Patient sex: F
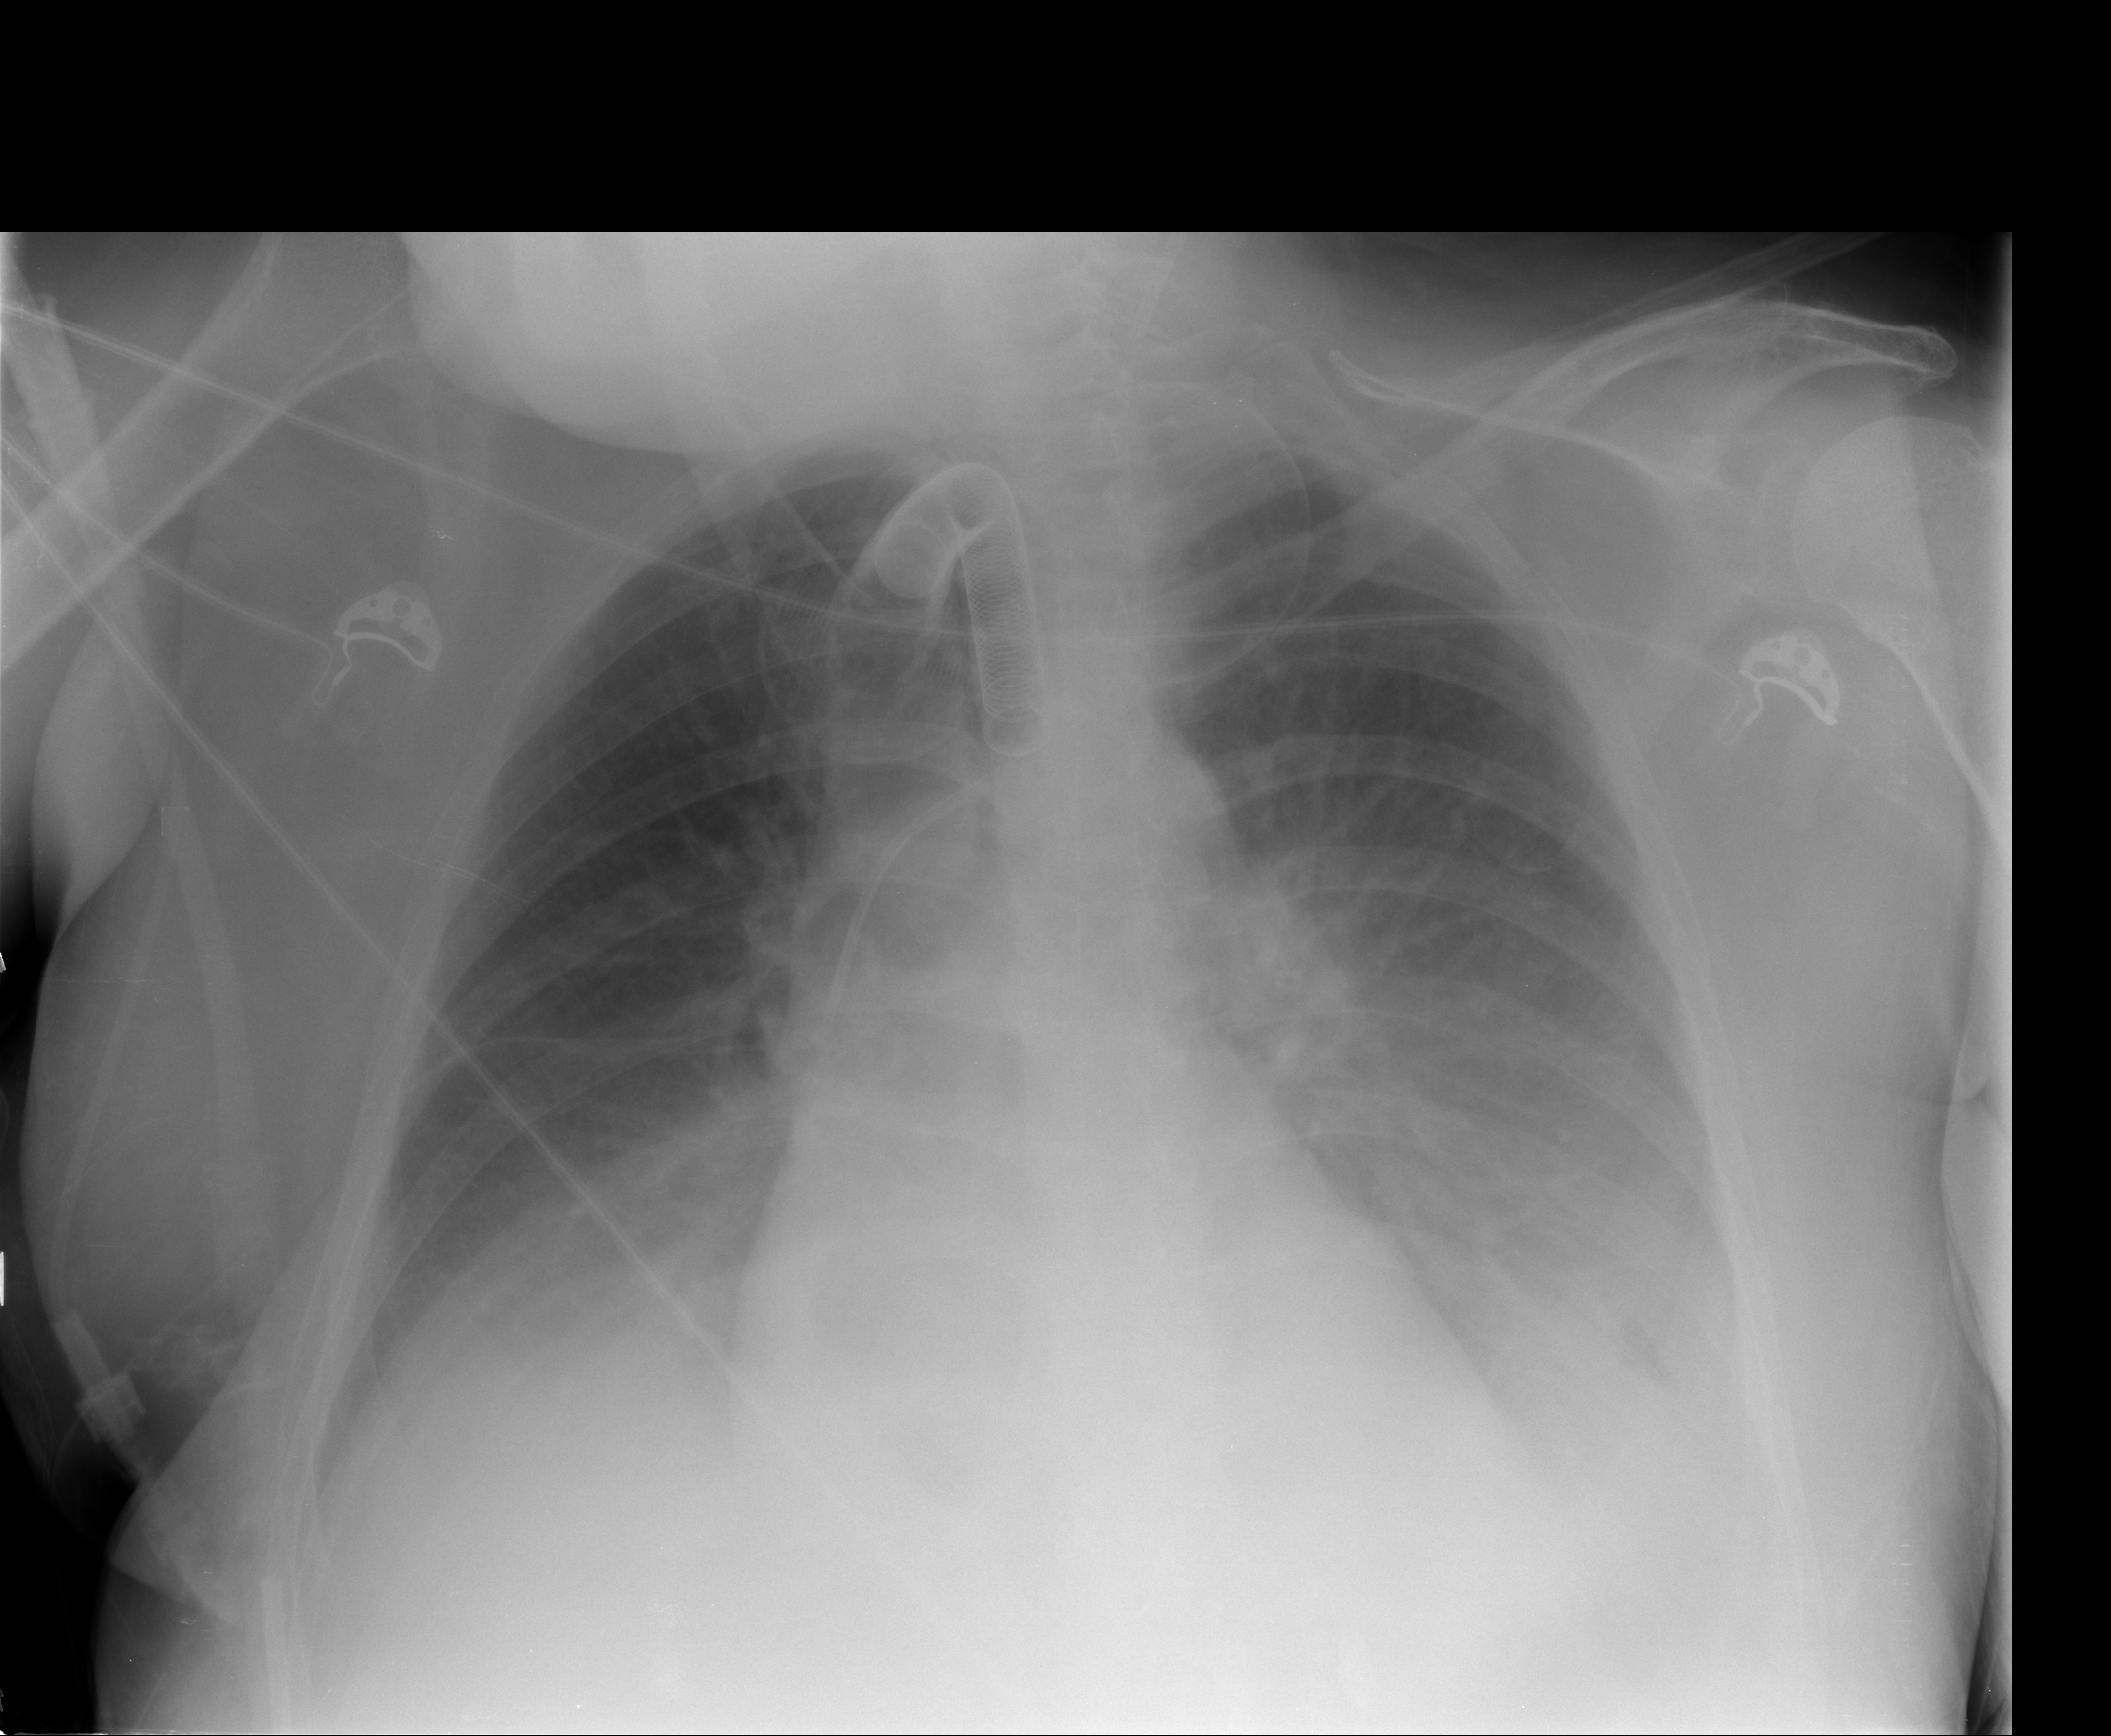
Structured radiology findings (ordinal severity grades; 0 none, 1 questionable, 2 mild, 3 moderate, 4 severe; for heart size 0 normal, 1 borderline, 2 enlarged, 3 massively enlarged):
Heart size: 1
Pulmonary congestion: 2
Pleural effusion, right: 2
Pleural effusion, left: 3
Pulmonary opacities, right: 0
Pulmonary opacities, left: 0
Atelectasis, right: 2
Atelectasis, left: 2